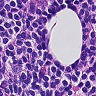
Metastatic tissue present: no